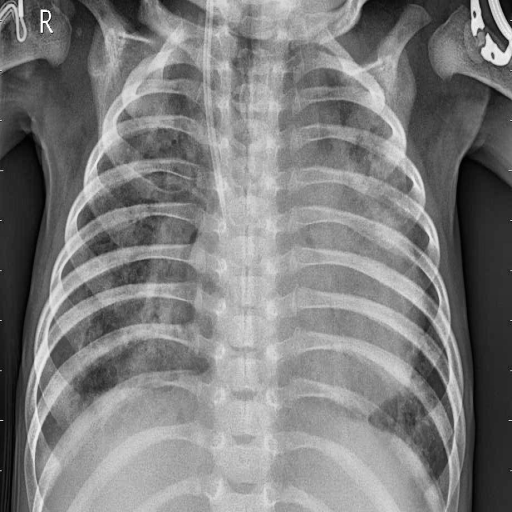
Finding: PNEUMONIA